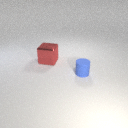
large red metal cube behind small blue rubber cylinder